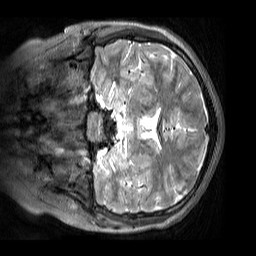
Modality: T2w
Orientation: coronal
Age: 13
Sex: male
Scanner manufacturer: siemens
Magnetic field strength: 3 T
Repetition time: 3.2 s
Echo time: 0.408 s